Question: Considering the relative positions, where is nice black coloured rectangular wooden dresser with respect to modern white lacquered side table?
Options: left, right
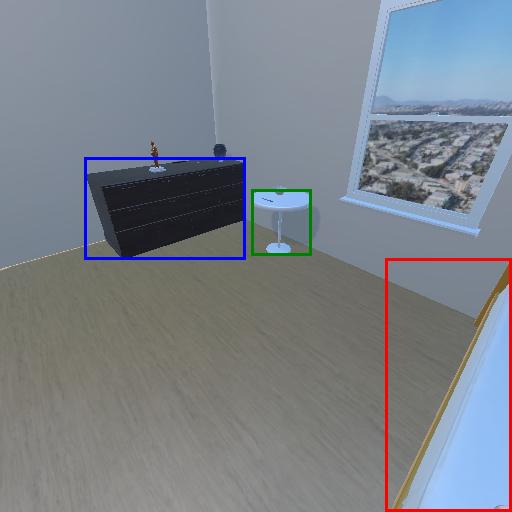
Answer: left